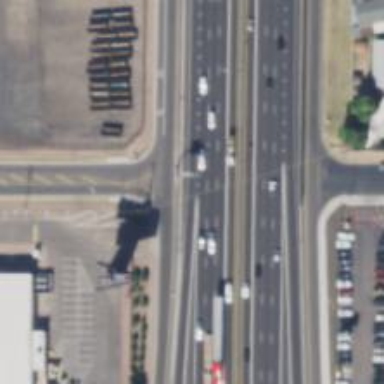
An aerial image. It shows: Solid stop line on the road marking.